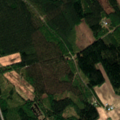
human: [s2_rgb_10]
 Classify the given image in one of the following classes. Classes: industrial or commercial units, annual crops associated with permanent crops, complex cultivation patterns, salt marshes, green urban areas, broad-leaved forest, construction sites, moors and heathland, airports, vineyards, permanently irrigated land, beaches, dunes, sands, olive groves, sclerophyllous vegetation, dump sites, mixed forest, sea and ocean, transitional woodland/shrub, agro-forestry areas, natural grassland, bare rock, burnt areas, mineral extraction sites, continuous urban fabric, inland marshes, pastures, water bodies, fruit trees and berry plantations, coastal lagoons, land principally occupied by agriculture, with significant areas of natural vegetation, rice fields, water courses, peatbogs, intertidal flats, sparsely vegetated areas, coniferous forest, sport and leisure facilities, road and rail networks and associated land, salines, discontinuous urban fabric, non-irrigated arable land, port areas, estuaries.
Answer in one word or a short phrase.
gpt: land principally occupied by agriculture, with significant areas of natural vegetation, coniferous forest, mixed forest, transitional woodland/shrub